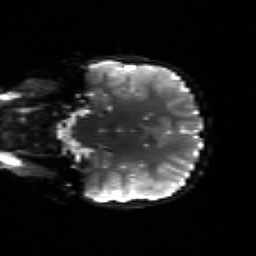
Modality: sbref
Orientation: coronal
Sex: male
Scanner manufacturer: siemens
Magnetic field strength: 3 T
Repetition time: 5 s
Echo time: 0.071 s